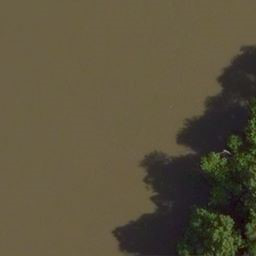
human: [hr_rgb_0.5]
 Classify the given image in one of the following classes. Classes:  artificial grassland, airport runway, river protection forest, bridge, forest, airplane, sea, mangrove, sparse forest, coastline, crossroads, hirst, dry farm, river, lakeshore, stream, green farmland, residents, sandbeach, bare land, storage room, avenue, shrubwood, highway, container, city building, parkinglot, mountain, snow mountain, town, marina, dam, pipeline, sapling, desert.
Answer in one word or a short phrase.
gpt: river protection forest